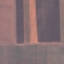
Land use / land cover: AnnualCrop